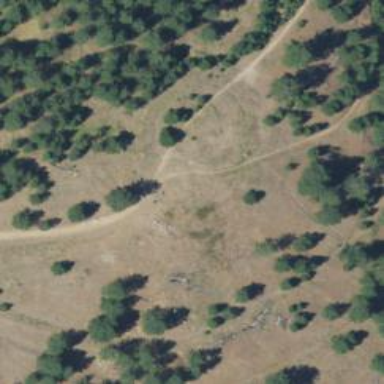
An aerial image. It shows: Path with excellent trail visibility.